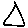
Label: triangle